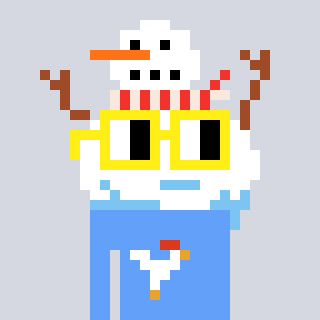
a pixel art character with square yellow glasses, a snowman-shaped head and a blue-colored body on a cool background